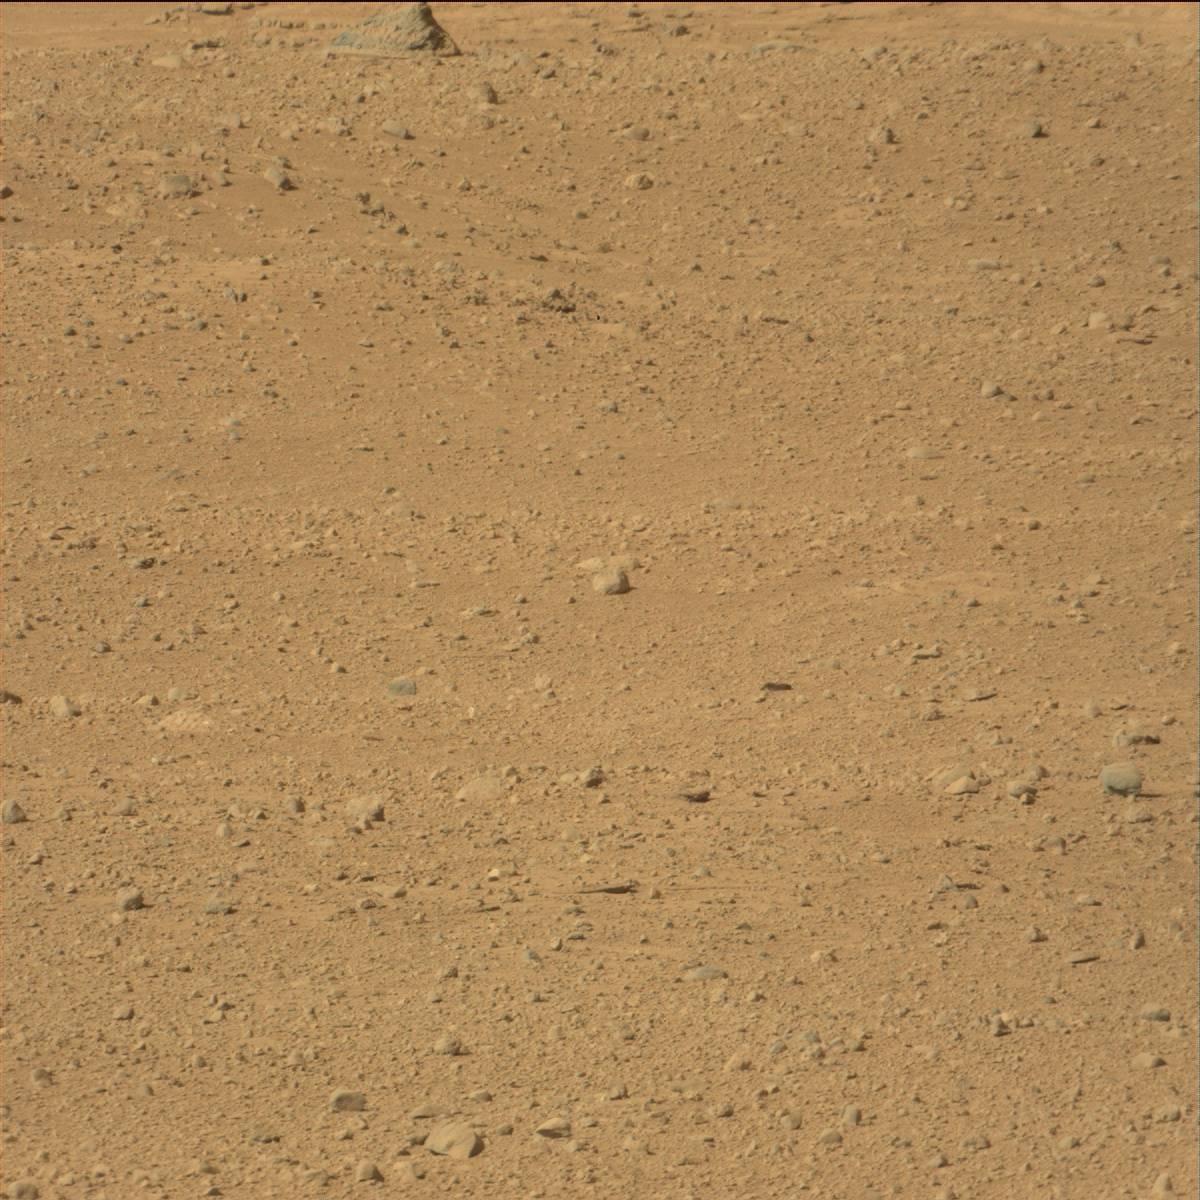
Terrain classes present: Bedrock, Rock, Sand / Soil